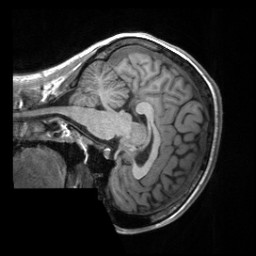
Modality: T1w
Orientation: sagittal
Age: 36
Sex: female
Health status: healthy
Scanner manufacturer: siemens
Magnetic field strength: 3 T
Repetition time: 2 s
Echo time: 0.00232 s